Brain MRI, t2w sequence, axial 2D slice.
Patient: age 36, sex F, weight 95 kg, height 1.95 m
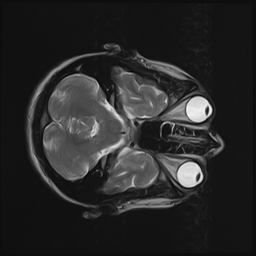